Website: crate-barrel
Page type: account-selection
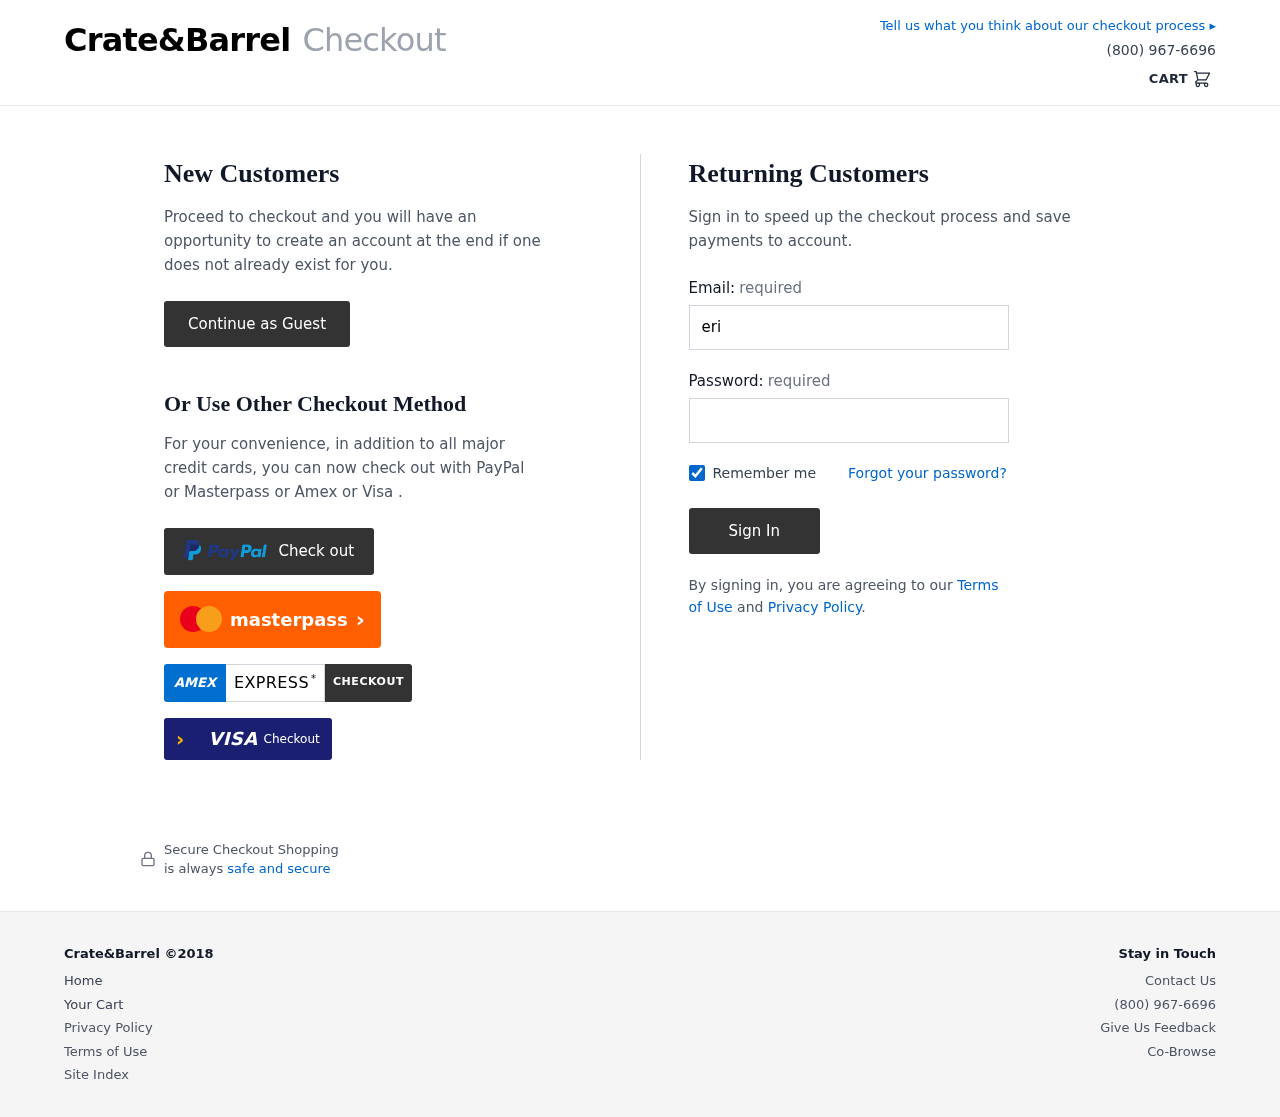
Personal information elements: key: PII_LOGIN_USERNAME
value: ericwilliams18